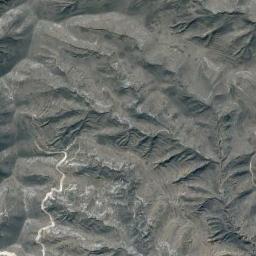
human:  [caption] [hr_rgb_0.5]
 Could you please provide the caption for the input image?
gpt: The mountain is full of black soil .

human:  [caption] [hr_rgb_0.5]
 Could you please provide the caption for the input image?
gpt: There is a cliff in the mountains .

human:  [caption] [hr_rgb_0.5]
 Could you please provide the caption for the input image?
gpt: The mountain is uneven and rough .

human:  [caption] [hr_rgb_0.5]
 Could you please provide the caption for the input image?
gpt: There are some rifts on the gray mountain .

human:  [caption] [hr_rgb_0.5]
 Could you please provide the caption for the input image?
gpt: The folded mountain consists of some ridges and valleys and a road goes through the mountain .